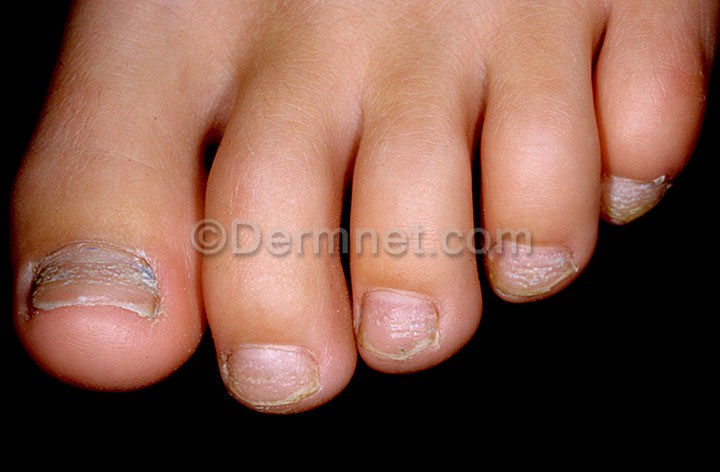
Disease: Nail Fungus and other Nail Disease